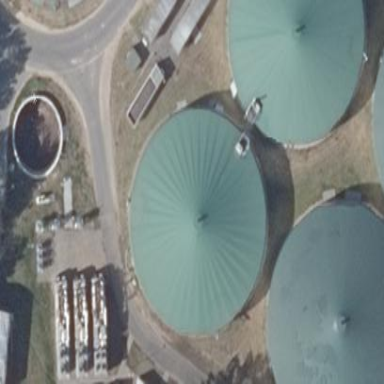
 identified as covered reservoir. It is digester serving as generator."